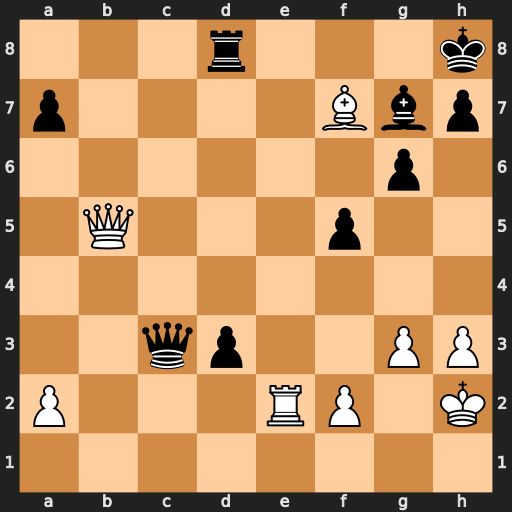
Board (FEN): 3r3k/p4Bbp/6p1/1Q3p2/8/2qp2PP/P3RP1K/8
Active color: w
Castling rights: -
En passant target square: -
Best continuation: Re8+ Bf8 Rxd8